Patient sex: M
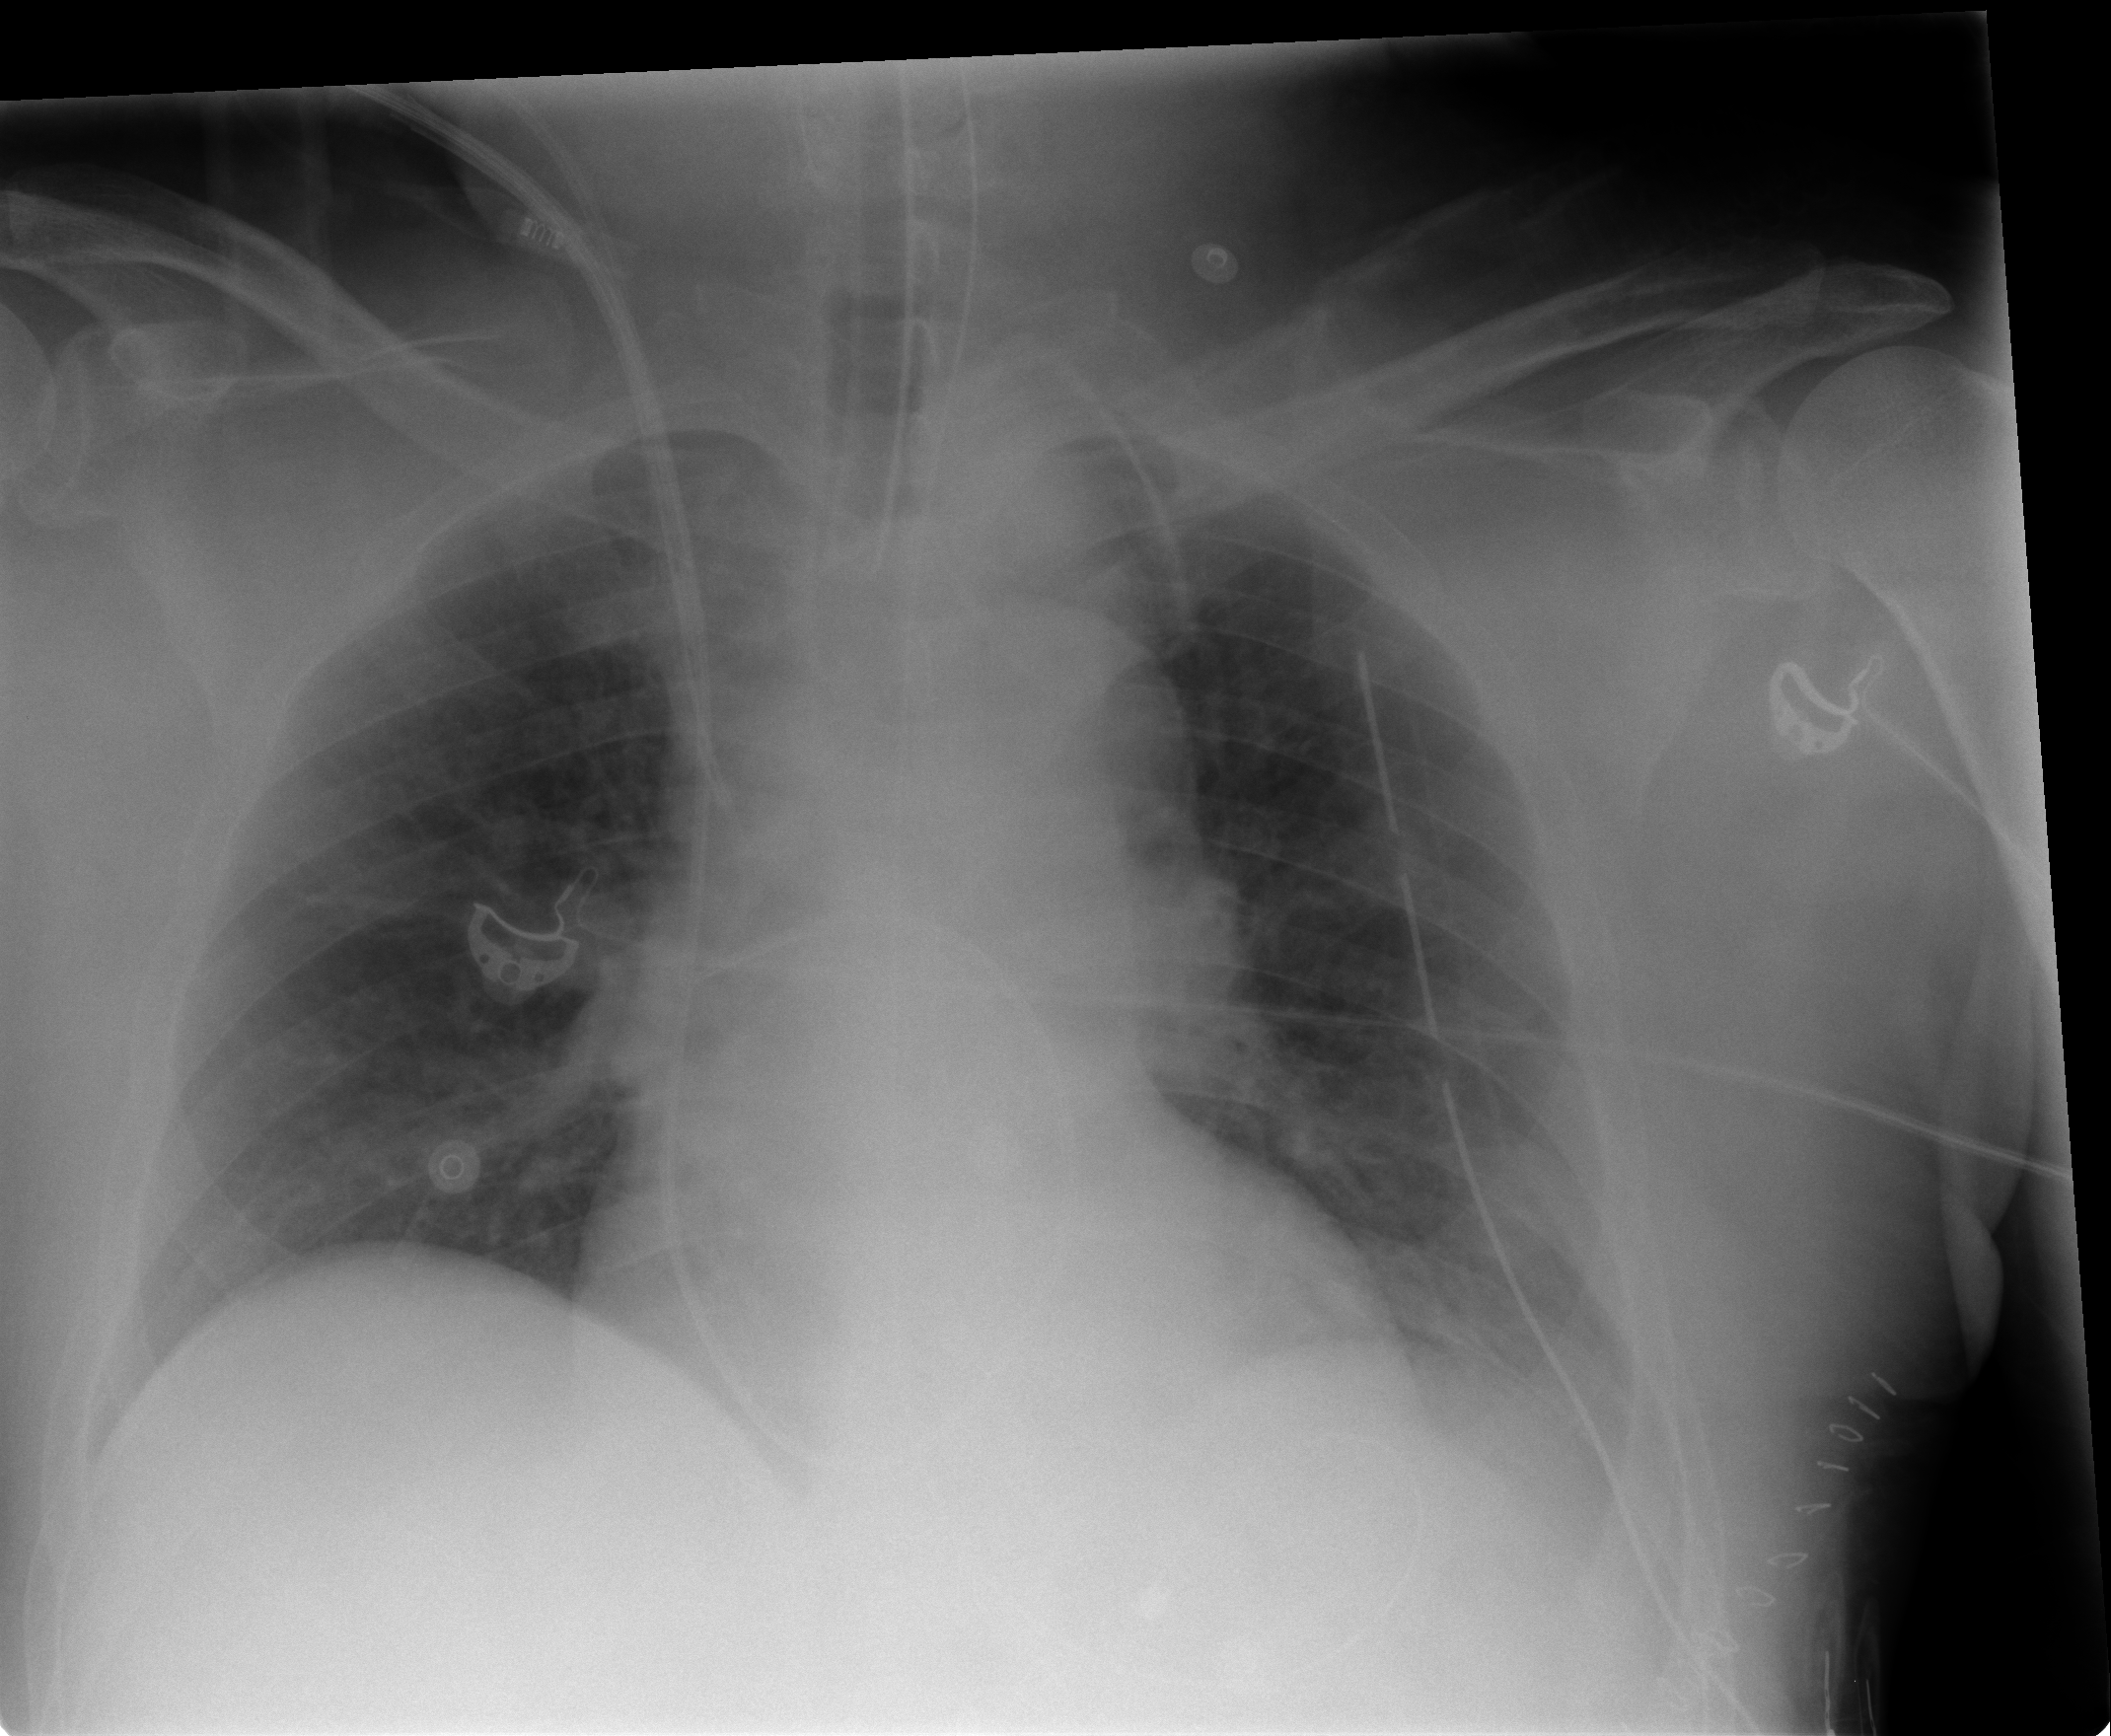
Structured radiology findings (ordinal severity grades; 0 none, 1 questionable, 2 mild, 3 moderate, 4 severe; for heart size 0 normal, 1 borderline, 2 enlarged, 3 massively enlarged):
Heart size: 0
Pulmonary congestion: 1
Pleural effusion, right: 0
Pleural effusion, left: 0
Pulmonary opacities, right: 0
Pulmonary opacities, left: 0
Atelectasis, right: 0
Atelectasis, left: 1